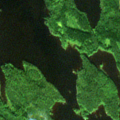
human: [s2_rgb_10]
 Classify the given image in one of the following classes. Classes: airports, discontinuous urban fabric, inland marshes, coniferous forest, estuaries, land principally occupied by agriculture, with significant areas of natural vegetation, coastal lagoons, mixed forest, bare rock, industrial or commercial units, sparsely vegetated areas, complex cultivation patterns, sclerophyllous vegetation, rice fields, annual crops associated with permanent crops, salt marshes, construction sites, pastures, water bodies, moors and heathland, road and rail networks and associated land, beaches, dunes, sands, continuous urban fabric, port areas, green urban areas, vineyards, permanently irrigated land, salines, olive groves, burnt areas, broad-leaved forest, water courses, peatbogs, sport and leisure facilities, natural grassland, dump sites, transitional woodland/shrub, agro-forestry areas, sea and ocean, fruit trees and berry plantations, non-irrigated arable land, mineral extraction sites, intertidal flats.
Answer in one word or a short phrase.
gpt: coniferous forest, mixed forest, water bodies